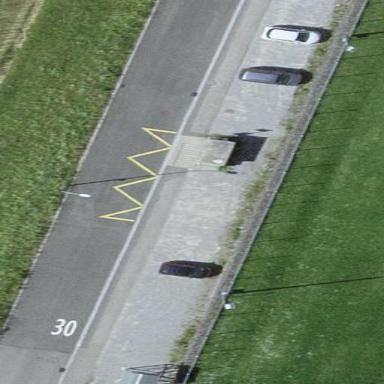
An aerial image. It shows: Parking area with surface.